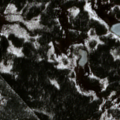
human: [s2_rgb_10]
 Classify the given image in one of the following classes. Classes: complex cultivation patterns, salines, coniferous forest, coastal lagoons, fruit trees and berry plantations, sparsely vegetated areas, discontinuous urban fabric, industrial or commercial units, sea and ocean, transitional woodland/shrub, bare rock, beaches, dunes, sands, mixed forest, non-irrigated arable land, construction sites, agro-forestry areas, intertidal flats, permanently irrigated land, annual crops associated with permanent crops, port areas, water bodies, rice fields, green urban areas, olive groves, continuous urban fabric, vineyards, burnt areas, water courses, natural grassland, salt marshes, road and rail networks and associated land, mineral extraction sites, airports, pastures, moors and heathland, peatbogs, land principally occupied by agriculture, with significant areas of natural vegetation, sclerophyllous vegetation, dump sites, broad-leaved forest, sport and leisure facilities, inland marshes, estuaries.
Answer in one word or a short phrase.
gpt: coniferous forest, mixed forest, transitional woodland/shrub